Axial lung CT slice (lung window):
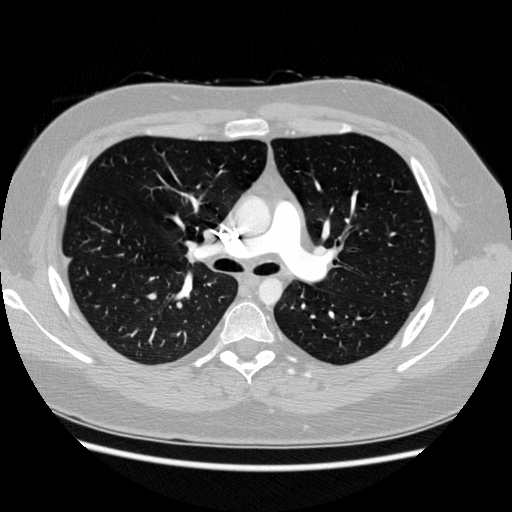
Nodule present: no